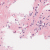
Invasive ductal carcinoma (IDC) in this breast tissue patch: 0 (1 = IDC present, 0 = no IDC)